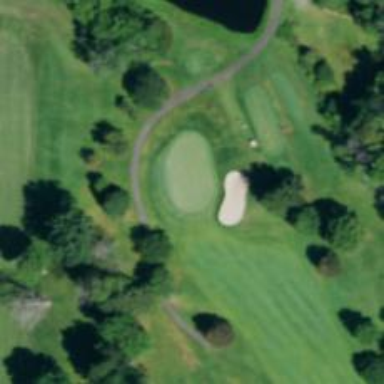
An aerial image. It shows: View of golf hole.